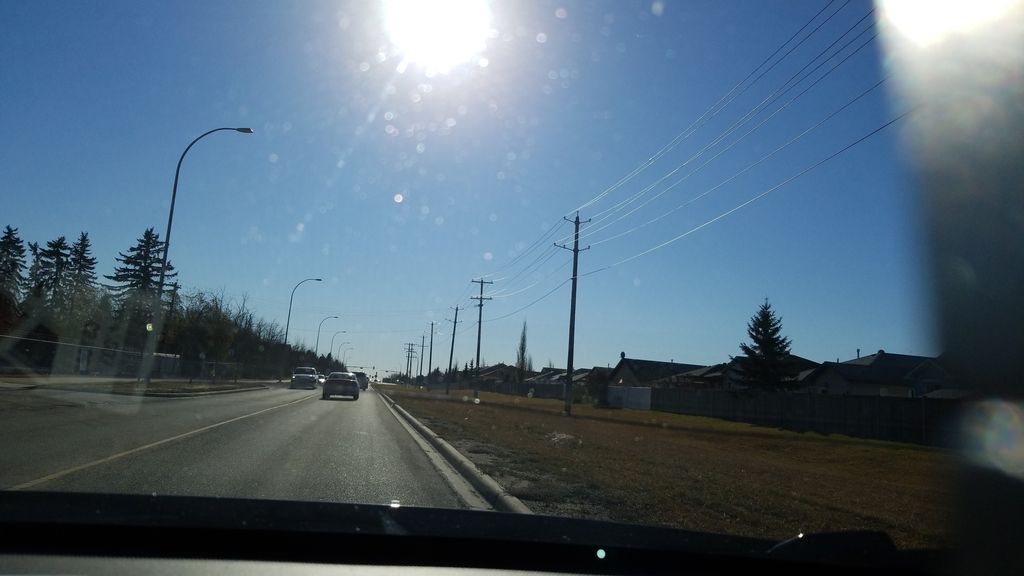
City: edmonton